Question: In my application i have a listView. each item of the list view contains a clickable main body(image and some text) and 3 other textViews which are clickable.
when i click on the item it shows the map of the respective area shown on the item, this works fine because i am using onItemClick on the listview in my activity.
But when i want to implement the onClick on the 3 other TextViews marked red in the image i have to implement the onClick in the getView method of the adapter class.
Here comes the problem:
'''
public View getView(int position, View convertView, ViewGroup parent) {
View vi = convertView;
ViewHolder holder = new ViewHolder();
p = values.get(position);
String date = new java.text.SimpleDateFormat("dd/MM/yy")
.format(new java.util.Date(p.timeStamp));
if (vi == null) {
vi = inflater.inflate(R.layout.feed_items, null);
holder.text = (TextView) vi.findViewById(R.id.label);
holder.image = (ImageView) vi.findViewById(R.id.logo);
holder.thankLabel = (TextView) vi.findViewById(R.id.thankLabel);
holder.iwantLabel = (TextView) vi.findViewById(R.id.iWantLabel);
holder.detailsLabel = (TextView) vi
.findViewById(R.id.detailsLabel);
holder.thankLabel
.setOnClickListener(new View.OnClickListener() {
public void onClick(View arg0) {
}
});
holder.iwantLabel
.setOnClickListener(new View.OnClickListener() {
public void onClick(View arg0) {
Intent intent = new Intent(activity,
IWantActivity.class);
intent.putExtra("productDetails", p.productName
+ "^" + p.reportedPrice);
activity.startActivity(intent);
}
});
holder.detailsLabel
.setOnClickListener(new View.OnClickListener() {
public void onClick(View arg0) {
}
});
}
vi.setTag(holder);
} else {
holder = (ViewHolder) vi.getTag();
}
return vi;
}
'''
in my activity when i want the reference of which item is clicked i can use the position parameter, but in case of getView the parameter position gives the newly created item but not the item's iWant i clicked. how to solve this??

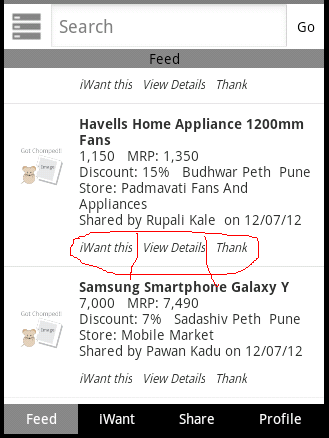
Answer: You can put tags on the labels, and use it as the context for the click handler.